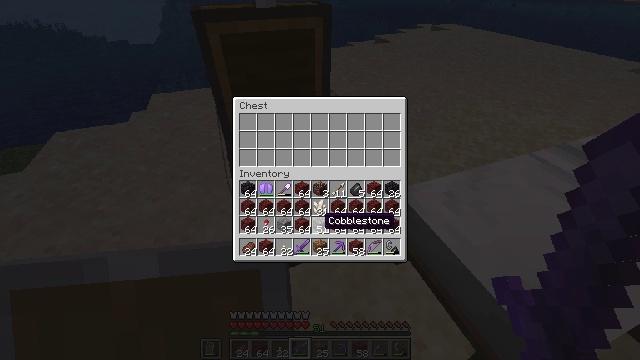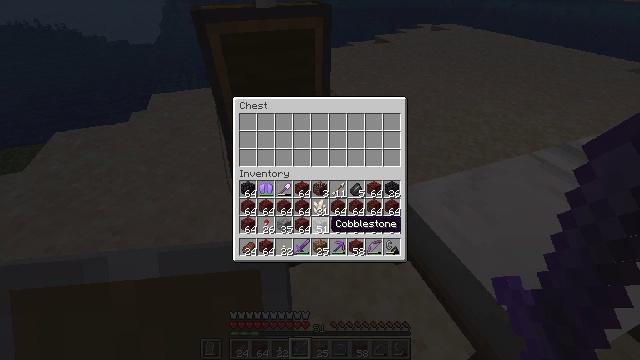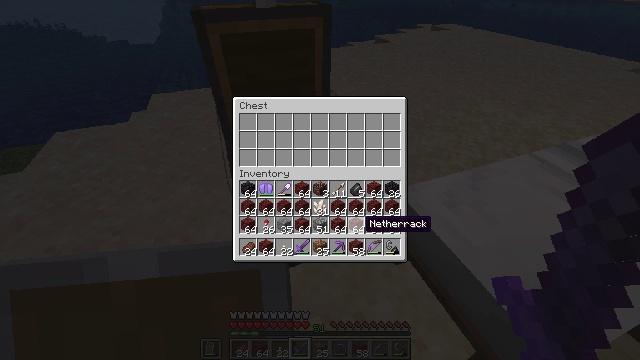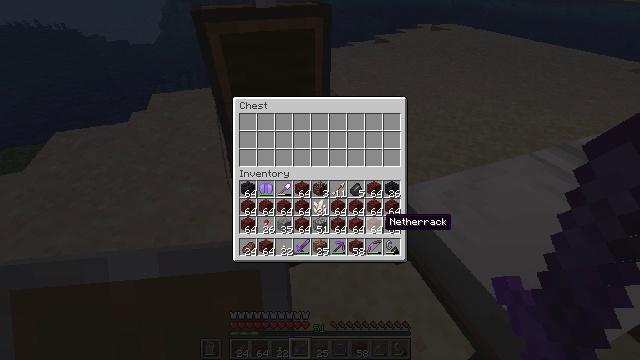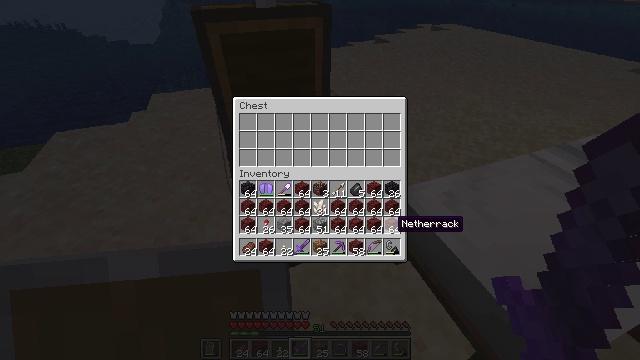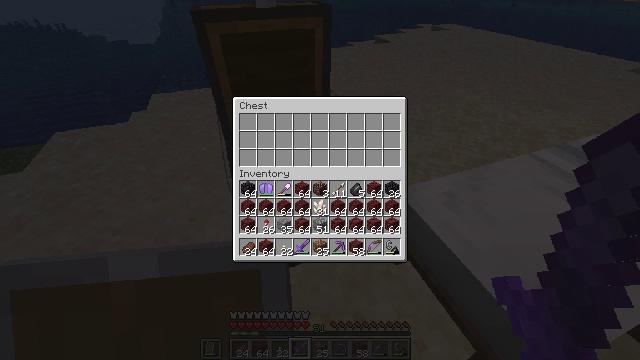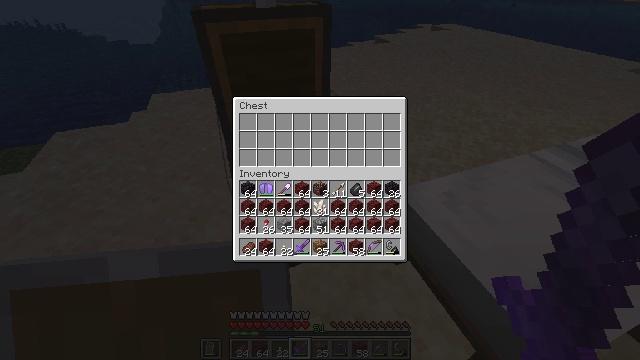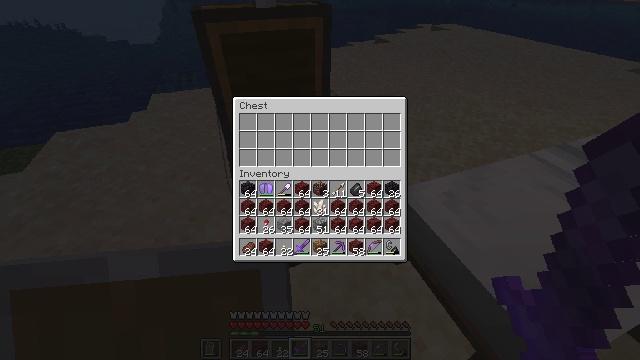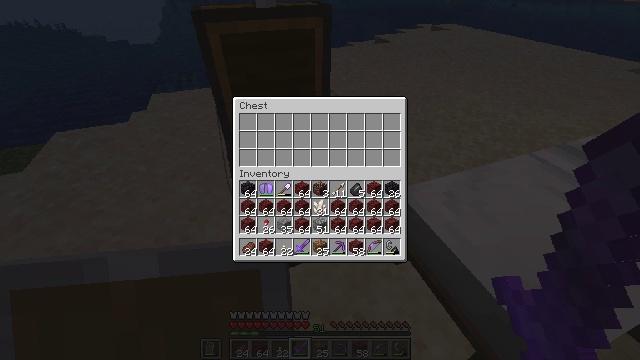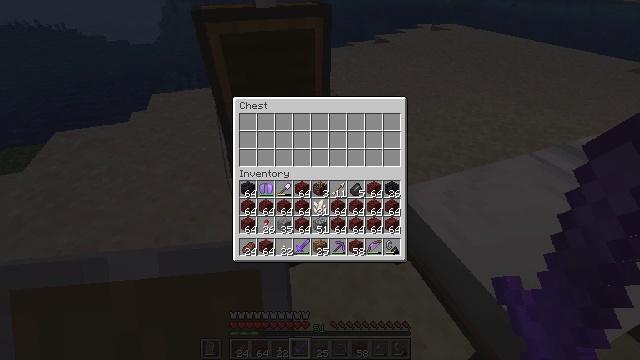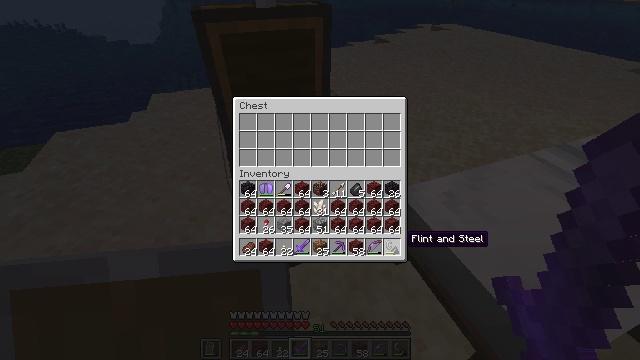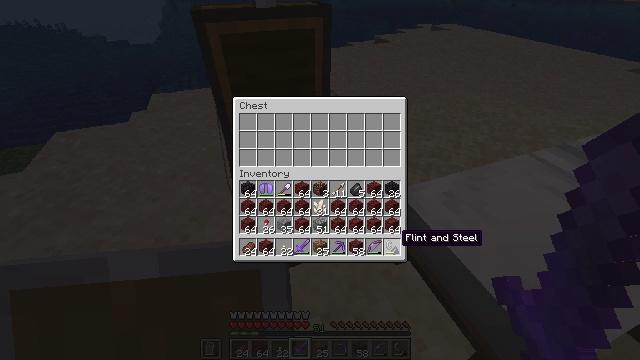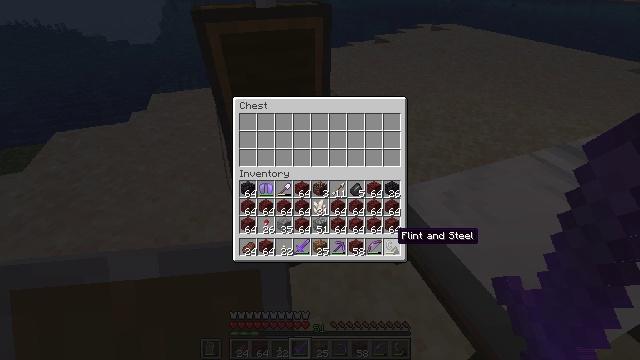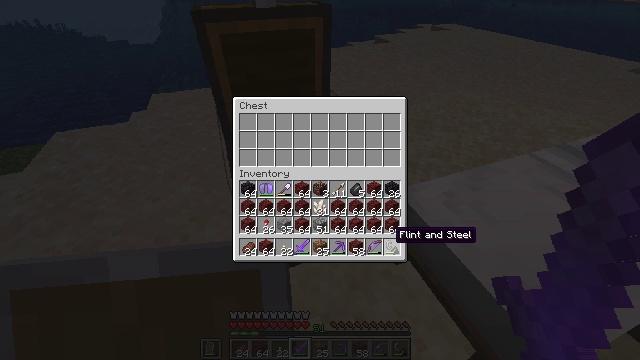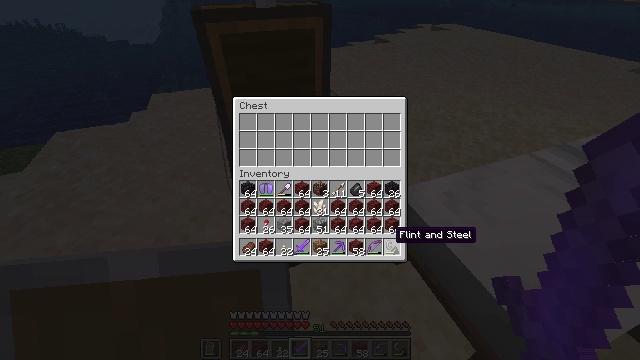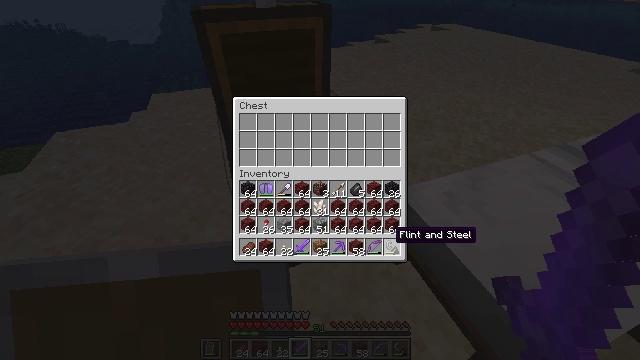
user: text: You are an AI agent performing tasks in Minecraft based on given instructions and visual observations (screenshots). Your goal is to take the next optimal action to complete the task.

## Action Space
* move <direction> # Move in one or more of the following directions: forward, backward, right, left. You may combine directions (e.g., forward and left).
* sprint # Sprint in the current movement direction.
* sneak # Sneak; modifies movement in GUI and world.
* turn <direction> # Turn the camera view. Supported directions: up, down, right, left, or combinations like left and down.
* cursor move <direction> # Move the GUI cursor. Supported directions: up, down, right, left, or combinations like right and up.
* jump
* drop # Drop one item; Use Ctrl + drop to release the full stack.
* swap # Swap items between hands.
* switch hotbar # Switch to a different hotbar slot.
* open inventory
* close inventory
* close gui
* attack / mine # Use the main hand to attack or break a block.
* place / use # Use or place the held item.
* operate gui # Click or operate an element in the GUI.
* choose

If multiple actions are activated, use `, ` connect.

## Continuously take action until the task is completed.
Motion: motion action
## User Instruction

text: Kill a zombie.
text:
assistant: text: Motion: sneak, turn right
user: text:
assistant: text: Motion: sneak, turn right
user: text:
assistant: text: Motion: sneak, turn right
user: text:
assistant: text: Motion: sneak, turn right
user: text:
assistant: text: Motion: sneak, turn right
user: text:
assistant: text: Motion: sneak
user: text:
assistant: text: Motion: sneak
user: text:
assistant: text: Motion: sneak
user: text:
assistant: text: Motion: sneak
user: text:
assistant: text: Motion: sneak, turn left
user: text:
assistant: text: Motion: sneak
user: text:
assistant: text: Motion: sneak
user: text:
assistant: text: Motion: sneak
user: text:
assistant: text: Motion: sneak
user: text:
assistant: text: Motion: sneak
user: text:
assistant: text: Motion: sneak, use / place
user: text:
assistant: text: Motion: sneak, use / place
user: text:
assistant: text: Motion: sneak
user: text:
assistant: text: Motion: sneak
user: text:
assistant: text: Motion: sneak
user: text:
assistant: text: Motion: sneak
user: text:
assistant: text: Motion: sneak
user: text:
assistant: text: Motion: sneak, open inventory
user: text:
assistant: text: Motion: sneak, open inventory
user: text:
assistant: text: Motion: open inventory
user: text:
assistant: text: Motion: turn right, open inventory
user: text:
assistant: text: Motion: turn right
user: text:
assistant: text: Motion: turn right and up
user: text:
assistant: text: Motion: turn right and up
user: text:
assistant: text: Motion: turn right and up